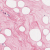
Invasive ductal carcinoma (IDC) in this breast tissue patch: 0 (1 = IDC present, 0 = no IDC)